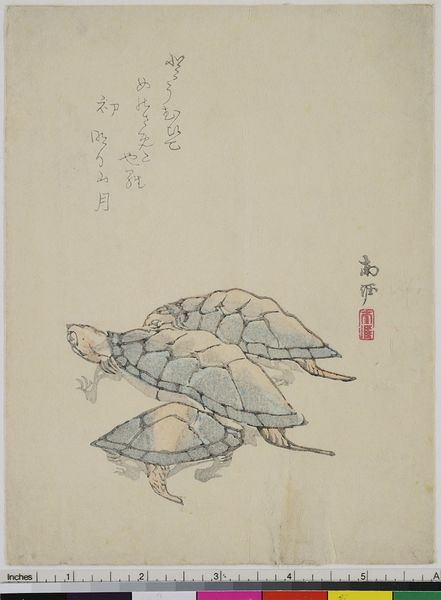
Künstler: Hamaguchi Rofu Nangai
Standort: Hamburg
Institution: Museum für Kunst und Gewerbe Hamburg
Schlagwörter: tiere, holzschnitt, tierbild, druckgraphik, druckgrafik, zeit, farbholzschnitt, edo, reproduktionen, druckerzeugnisse, schildkröten, blindprägedruck, blinddruck